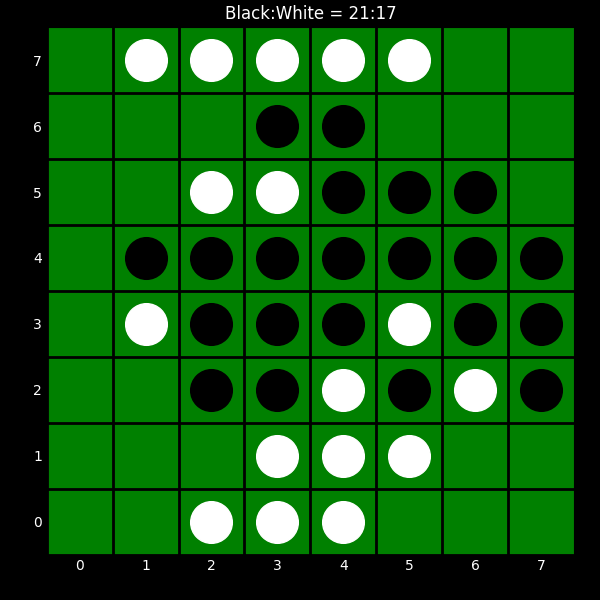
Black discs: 21
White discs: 17